Question: I have a 'Filter Grid' component similar to the icon below. What I want is to add a 'Select All' functionality in the 'columns' section of the header. I've done my research but I can't find any kind of solution. Not even a direction. I want to be able to attach a handler to that checkbox that will check/uncheck all of the below options.
<URL>
I'm using Sencha GXT 3.1.0 and and GWT 2.6.1

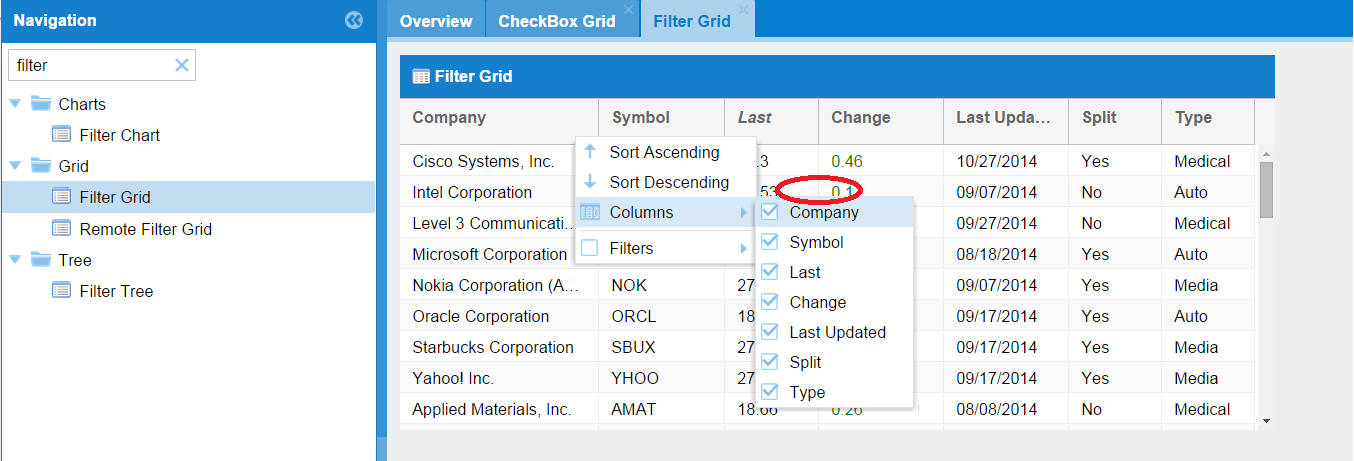
Answer: Here's how to do this , override 'createContextMenu' of the 'GridView'
'''
ColumnModel<HashMap> cm = new ColumnModel<HashMap>(l);
GridView<HashMap> gridView = new GridView<HashMap>()
{
@Override
protected void initHeader()
{
super.initHeader();
}
protected Menu createContextMenu(final int colIndex)
{
Menu createContextMenu = super.createContextMenu(colIndex);
final CheckMenuItem check = new CheckMenuItem();
check.setHideOnClick(false);
check.setHTML("Toggle Selection");
check.setChecked(true);
check.addCheckChangeHandler(new CheckChangeHandler<CheckMenuItem>()
{
@Override
public void onCheckChange(CheckChangeEvent<CheckMenuItem> event)
{
Window.alert("Toggle Selection");
}
});
createContextMenu.add(check);
return createContextMenu;
}
};
Grid grid = new Grid(store, cm, gridView);
'''